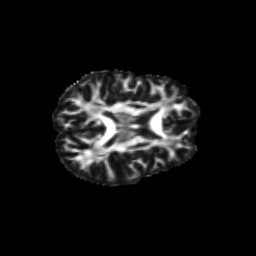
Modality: FA
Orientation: axial
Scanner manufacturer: siemens
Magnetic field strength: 3 T
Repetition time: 9.2 s
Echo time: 0.084 s